Question: in ios alertview i have %20 symbol how to remove this..

this is my code
'''
NSString *titile = result;
NSString *notifiText=txtresult;
alertView = [[UIAlertView alloc]initWithTitle:title message:notifiText delegate:self cancelButtonTitle:@"Cancel" otherButtonTitles:@"Ok", nil, nil];
[alertView show]
'''
i just want output like this instead of %20 i want space..
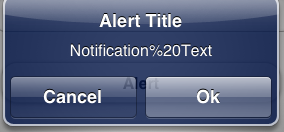
Answer: Since you're likely retrieving your alert text from the web or from a JSON/XML response, the string is coming in encoded with "percent escapes". You need to remove them before displaying your alert.
And lucky for you, NSString has a handy method named <URL>.